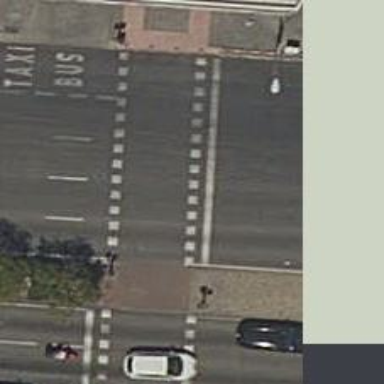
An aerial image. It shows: Road with traffic signals at crossing.